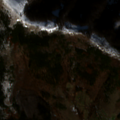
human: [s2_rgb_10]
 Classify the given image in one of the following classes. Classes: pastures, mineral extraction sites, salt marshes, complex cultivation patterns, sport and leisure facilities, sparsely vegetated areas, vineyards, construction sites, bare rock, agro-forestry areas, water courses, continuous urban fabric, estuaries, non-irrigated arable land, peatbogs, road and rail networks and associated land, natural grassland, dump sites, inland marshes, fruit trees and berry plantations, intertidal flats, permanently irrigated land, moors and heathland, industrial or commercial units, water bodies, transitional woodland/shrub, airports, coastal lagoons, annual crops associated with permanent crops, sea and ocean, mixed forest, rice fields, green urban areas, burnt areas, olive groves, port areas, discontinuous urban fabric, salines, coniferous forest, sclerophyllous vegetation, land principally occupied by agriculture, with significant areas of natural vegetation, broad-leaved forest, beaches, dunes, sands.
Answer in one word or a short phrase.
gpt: land principally occupied by agriculture, with significant areas of natural vegetation, broad-leaved forest, mixed forest, natural grassland